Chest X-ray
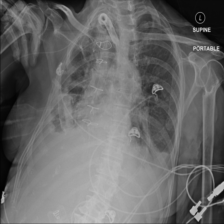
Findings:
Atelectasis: negative
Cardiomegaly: negative
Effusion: positive
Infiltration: negative
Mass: negative
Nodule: negative
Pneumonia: negative
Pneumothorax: negative
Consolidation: negative
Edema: negative
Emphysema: negative
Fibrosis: positive
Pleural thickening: negative
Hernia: negative